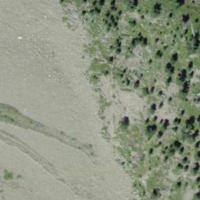
EUNIS habitat code: 31
Species observed at this site:
Corvus corone
Troglodytes troglodytes
Dryocopus martius
Dendrocopos major
Phoenicurus ochruros
Sitta europaea
Nucifraga caryocatactes
Fringilla coelebs
Falco tinnunculus
Picus viridis